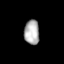
Tissue: lung
Cell type: Epithelial cells
Senescence score: 0.2136
Nuclear area (px): 364
Mean DAPI intensity: 175.404